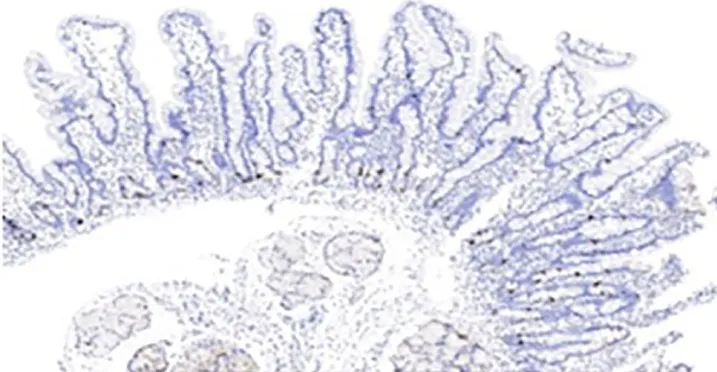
Duodenal biopsies. (C) Normal control duodenal mucosa immunostained with CgA, showing EE cell distribution in the crypt epithelium.
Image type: pathology (immunostaining)